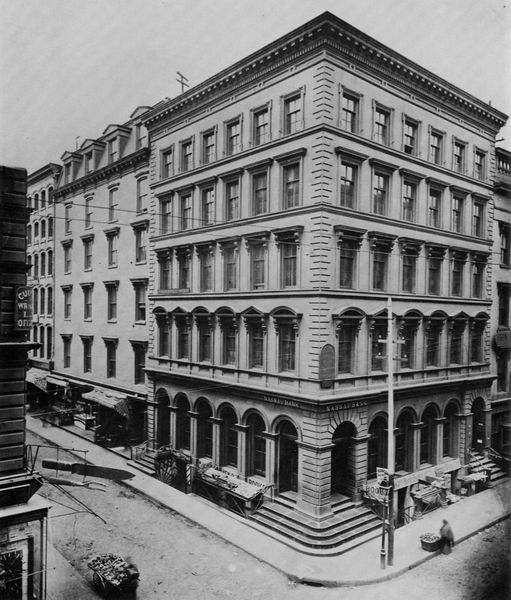
Titel: Die Nassau Bank
Künstler: Joshua H. Beal
Schlagwörter: mann, menschen, stadt, fenster, grau, paris, schwarz, strasse, weiss, dach, gebäude, haus, architektur, deutschland, ecke, bogen, fassade, passage, laden, bank, wagen, treppe, stufe, stufen, foto, fotografie, photographie, bögen, treppenstufen, arkade, eckhaus, münchen, kreuzung, rathaus, arkaden, photo, sims, eck, stockwerke, strassenecke, straßenkreuzung, ludwigstrasse, bankgebäude